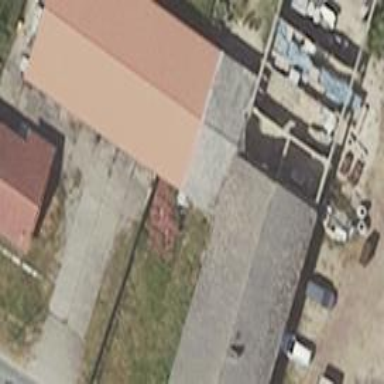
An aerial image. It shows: Shed.